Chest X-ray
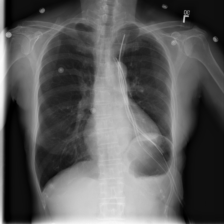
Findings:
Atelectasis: negative
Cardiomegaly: negative
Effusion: negative
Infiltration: negative
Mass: negative
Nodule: negative
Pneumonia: negative
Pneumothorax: negative
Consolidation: negative
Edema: negative
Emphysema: negative
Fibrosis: negative
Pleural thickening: negative
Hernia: negative